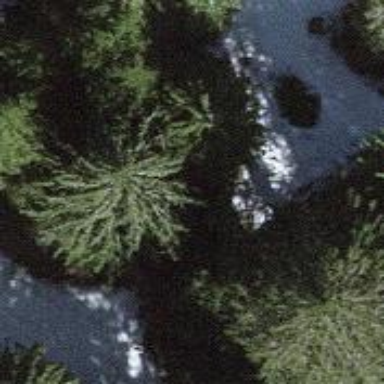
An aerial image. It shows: Beautiful tree in nature.